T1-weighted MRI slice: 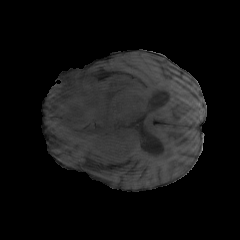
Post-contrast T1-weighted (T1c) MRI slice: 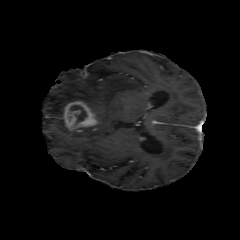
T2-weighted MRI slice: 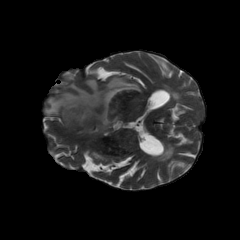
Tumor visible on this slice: yes